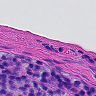
Metastatic tissue present: no